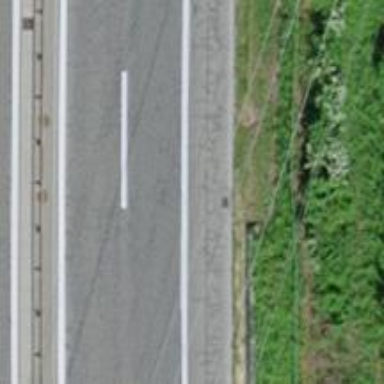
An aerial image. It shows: Motorway.